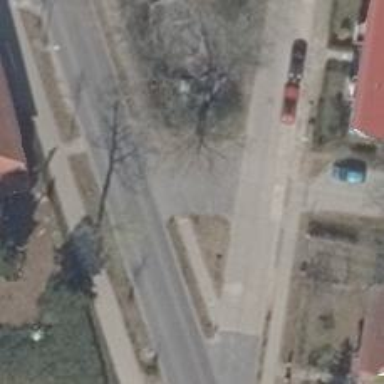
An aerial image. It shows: Road with "give way" sign.